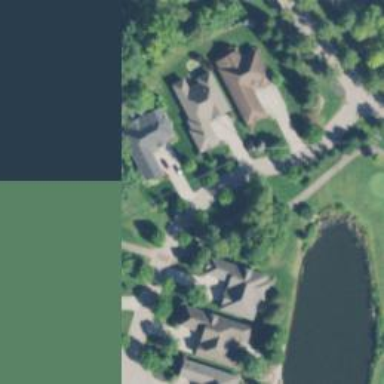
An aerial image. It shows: Pathway for golfing.